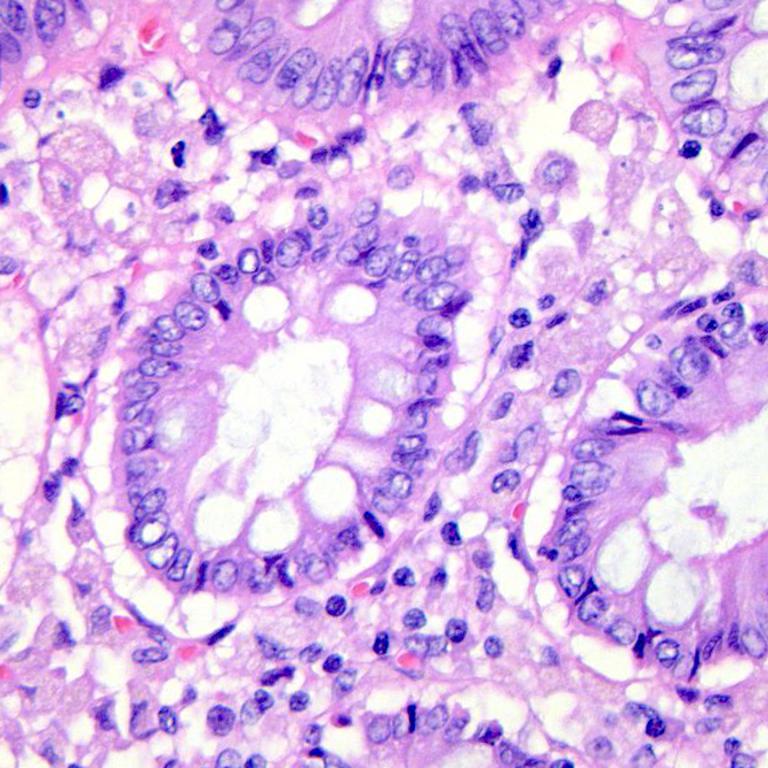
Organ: colon
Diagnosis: benign